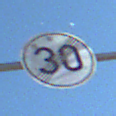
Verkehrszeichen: EndeGeschwindigkeit30
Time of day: Night
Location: Outdoor (Nature)
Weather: PartlyCloudy
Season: NotSpecified
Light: Natural